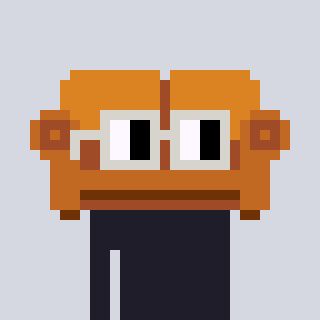
a pixel art character with square light gray glasses, a couch-shaped head and a peachy-colored body on a cool background